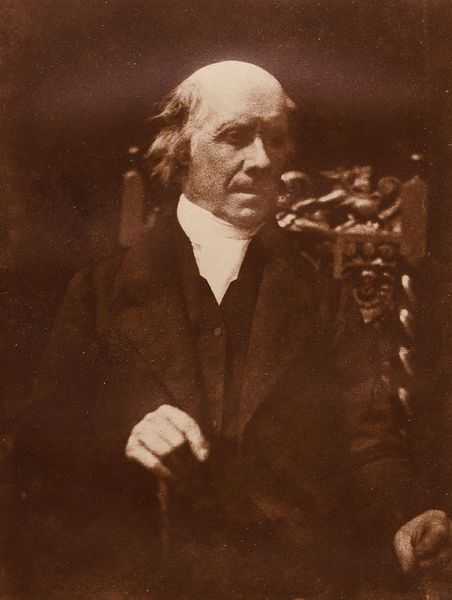
Titel: Lord Cochrane
Künstler: David Octavius Hill
Standort: Hamburg
Institution: Museum für Kunst und Gewerbe Hamburg
Schlagwörter: mann, kleidung, portrait, figur, person, papier, gehstock, foto, fotografie, photographie, photo, lichtbild, accessoires, historische, bildwerke, rittertum, angewandte und bildende kunst, hessische systematik, porträt, zubehör, persönlichkeit, porträtfotografie, porträtphotographie, hüftbild, pigmentdruck, adel und patriziat, kartonpassepartout